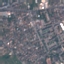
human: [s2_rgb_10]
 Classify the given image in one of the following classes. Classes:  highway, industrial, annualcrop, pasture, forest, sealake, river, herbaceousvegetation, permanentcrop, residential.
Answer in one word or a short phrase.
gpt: Residential